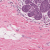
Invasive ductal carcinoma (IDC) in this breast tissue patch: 0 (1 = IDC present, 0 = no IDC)